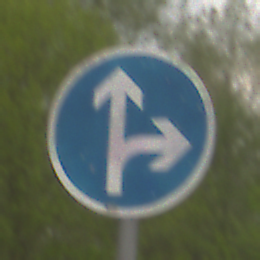
Verkehrszeichen: VorgeschriebeneFahrtrichtungGeradeausOderRechts
Umgebung: Outdoor, Nature
Tageszeit: MorningAfternoon
Wetter: Overcast
Licht: Natural
Jahreszeit: NotSpecified
Kontrast: LowContrast